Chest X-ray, PA view. Patient: 48 years old, sex M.
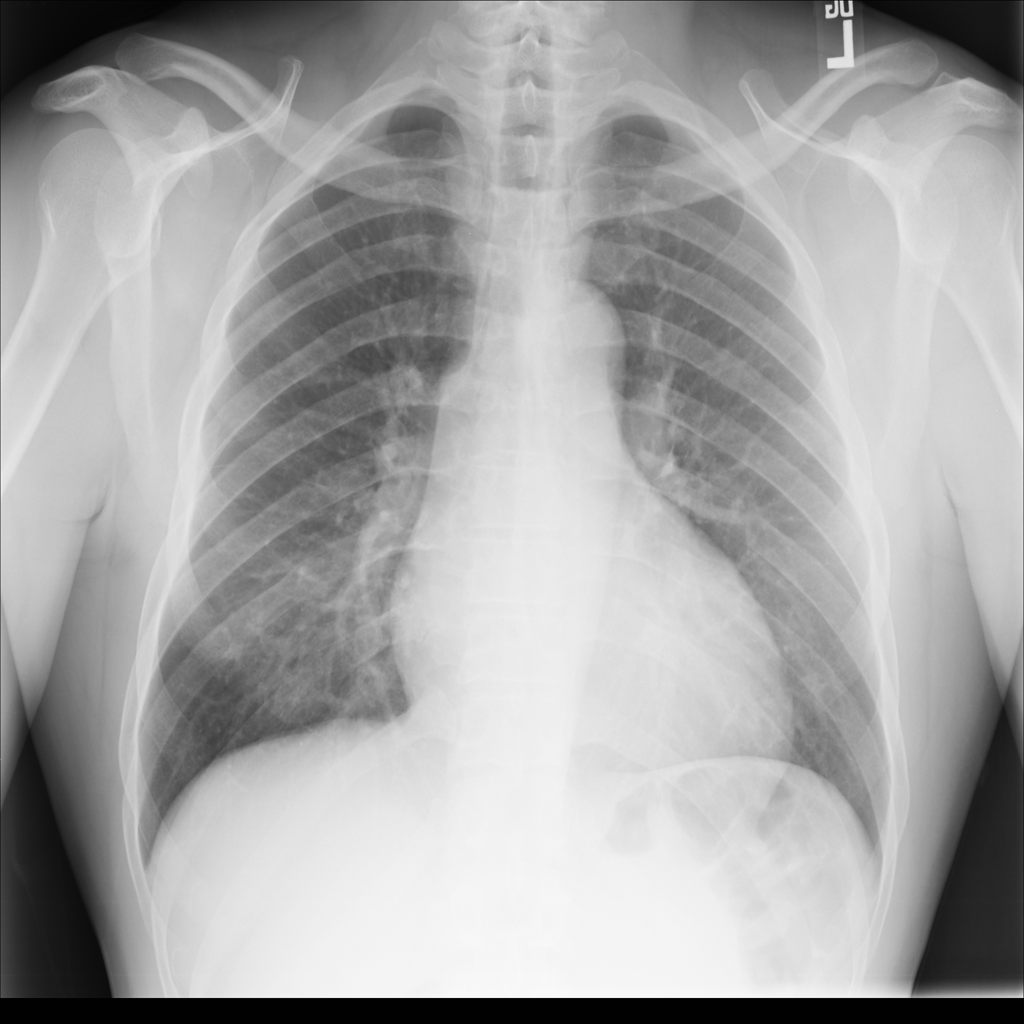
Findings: Cardiomegaly, Infiltration